Interaction volume radius: 10 \u00c5
Interaction volume height: 30 \u00c5
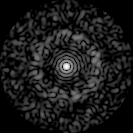
Disorder parameter: 0.8273